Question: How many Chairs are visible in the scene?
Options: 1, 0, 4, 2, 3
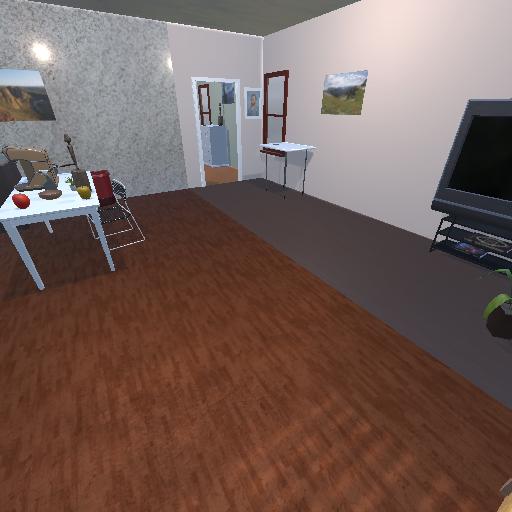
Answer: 1